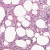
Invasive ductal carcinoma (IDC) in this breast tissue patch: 0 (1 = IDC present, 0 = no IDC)